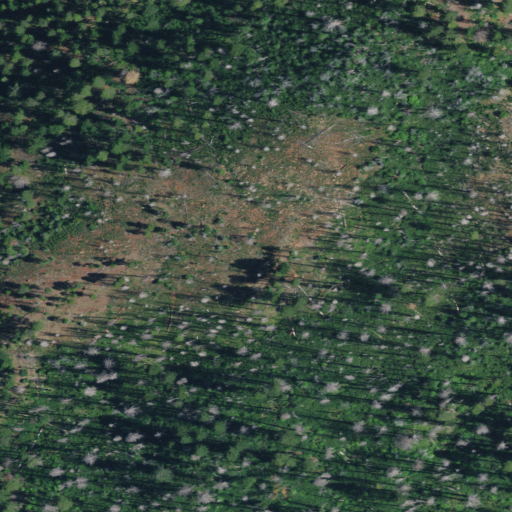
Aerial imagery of depression(s) in California named Bear Wallow containing shrub, evergreen forest, and grassland